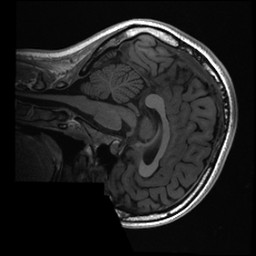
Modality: T1w
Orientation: sagittal
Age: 22
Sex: female